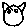
Label: cat